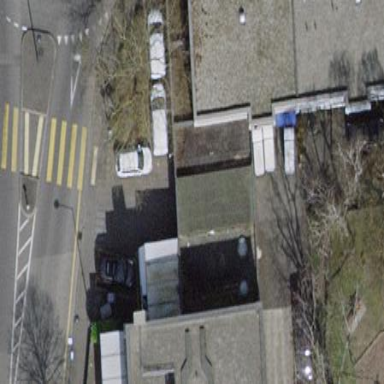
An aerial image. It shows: View of roof of building.